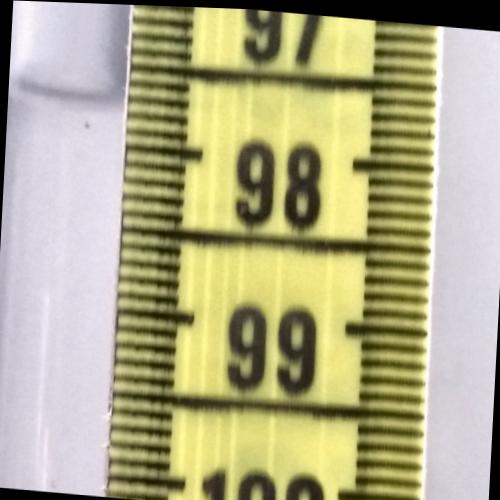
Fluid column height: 97.7 cm